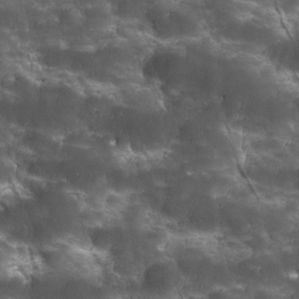
Label: non_frost